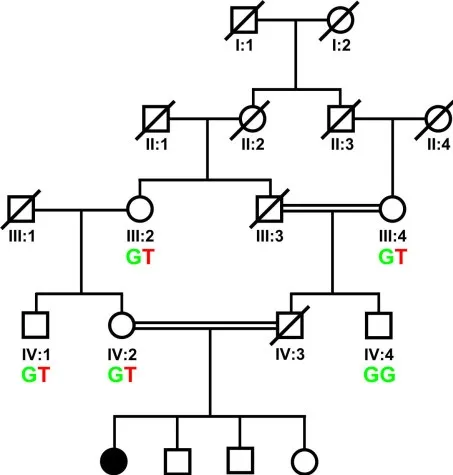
Family pedigree and mutation segregation. Pedigree of the patient and her family where the white circles represent normal women, the filled circle the affected woman, and white squares normal men. Deceased individuals are shown with a slanted line across the symbol. The segregation of mutation is also shown where the mutant nucleotide c.916T is depicted in red lettering; the wild-type c.916G in green lettering.
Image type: pathology (immunostaining)